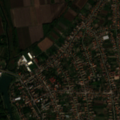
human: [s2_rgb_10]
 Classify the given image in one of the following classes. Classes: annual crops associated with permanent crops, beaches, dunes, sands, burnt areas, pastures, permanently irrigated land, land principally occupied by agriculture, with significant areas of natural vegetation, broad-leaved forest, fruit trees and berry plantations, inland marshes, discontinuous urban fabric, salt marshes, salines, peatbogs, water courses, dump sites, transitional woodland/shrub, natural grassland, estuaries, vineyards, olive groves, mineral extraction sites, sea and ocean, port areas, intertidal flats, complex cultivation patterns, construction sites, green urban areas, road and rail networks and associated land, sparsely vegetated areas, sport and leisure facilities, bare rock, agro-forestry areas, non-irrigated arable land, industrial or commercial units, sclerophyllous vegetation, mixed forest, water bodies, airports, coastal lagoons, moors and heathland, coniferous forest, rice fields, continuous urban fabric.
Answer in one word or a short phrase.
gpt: discontinuous urban fabric, non-irrigated arable land, land principally occupied by agriculture, with significant areas of natural vegetation, broad-leaved forest, water courses